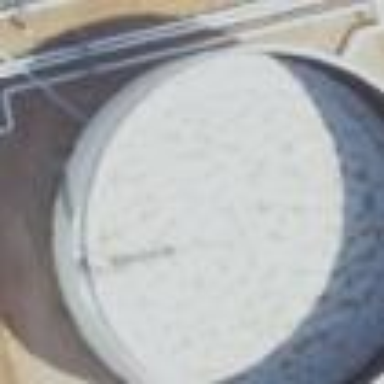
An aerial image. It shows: Silo.